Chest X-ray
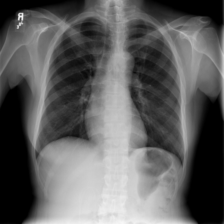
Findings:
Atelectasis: negative
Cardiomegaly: negative
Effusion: negative
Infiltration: negative
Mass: negative
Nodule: negative
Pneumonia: negative
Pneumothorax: negative
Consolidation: negative
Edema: negative
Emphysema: negative
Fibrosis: negative
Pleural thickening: negative
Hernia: negative